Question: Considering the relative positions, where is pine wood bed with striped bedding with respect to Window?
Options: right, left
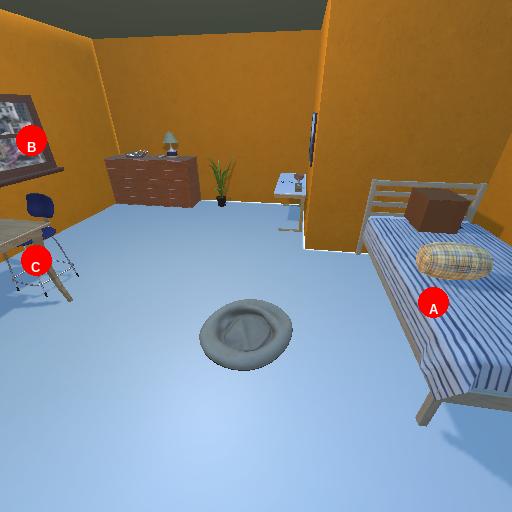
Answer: right